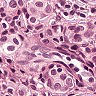
Metastatic tissue present: yes